Aerial crown-view tile of a tropical tree (Barro Colorado Island, Panama), acquired 20250715:
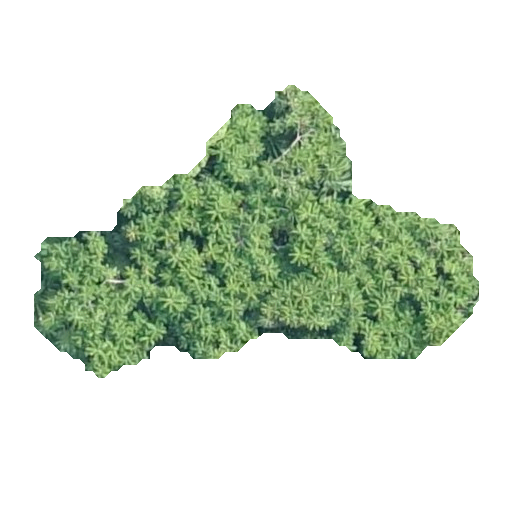
Species: Spondias mombin
GBIF accepted scientific name: Spondias mombin
Crown area: 110.11 m²